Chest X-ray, PA view. Patient: 46 years old, sex F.
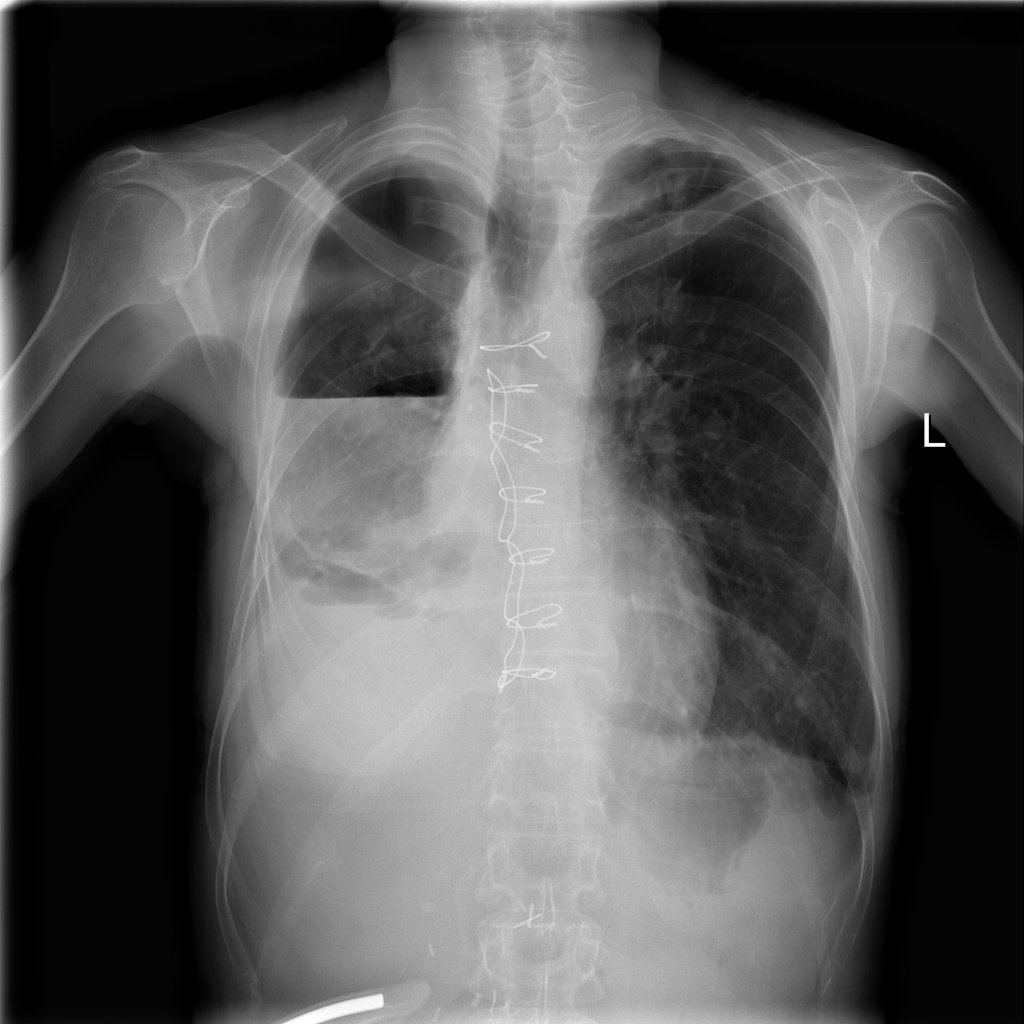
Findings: Nodule